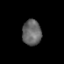
Tissue: prostate
Cell type: T cells
Senescence score: 0.3244
Nuclear area (px): 478
Mean DAPI intensity: 101.6